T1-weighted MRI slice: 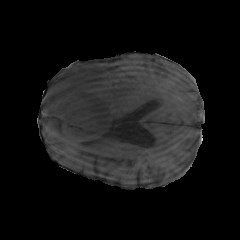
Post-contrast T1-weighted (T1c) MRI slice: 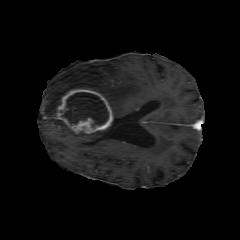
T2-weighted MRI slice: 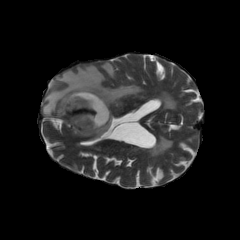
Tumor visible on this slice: yes